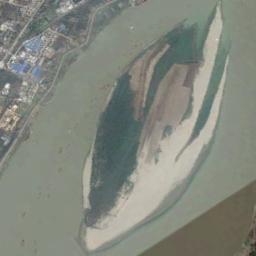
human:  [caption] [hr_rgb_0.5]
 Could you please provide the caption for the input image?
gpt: A shuttle-shaped island surrounded by turquoise waters between the two banks  The island is a green and yellow-brown field .

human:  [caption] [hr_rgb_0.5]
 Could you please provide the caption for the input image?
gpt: Many trees are on the island .

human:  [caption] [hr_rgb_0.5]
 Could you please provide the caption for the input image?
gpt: The central island has some vegetation and some buildings are next to the river .

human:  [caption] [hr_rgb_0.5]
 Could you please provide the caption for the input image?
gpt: The shape of the island is strange .

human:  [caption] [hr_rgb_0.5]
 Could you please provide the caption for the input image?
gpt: There are green land and sand on the island in the middle of a river .